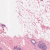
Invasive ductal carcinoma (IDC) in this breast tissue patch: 0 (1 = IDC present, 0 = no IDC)